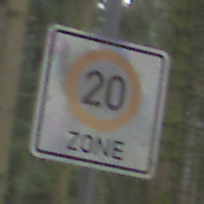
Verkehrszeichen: BeginnZone20
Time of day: Midday
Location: Outdoor (Nature)
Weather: Overcast
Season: NotSpecified
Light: Natural